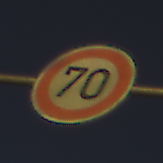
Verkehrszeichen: Geschwindigkeit70
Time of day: SunriseSunset
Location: Outdoor (Nature)
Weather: Clear
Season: NotSpecified
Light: Natural